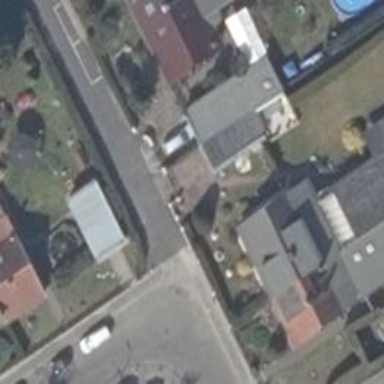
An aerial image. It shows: Living street.